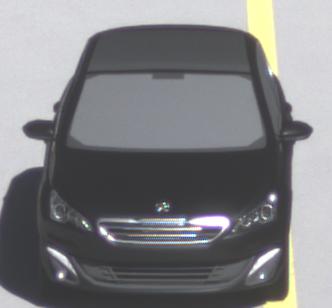
Make: Peugeot
Model: 308 VTi 82
Detailed model: 308 (II)
Model produced from: 2013/09
Model produced until: 2014/11
Doors: 5
Color: black
Road condition: dry road
Daytime: morning or afternoon
Contrast: high contrast